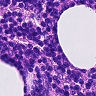
Metastatic tissue present: no